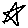
Label: star